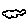
Label: cloud